Brain MRI, t1w sequence, axial 2D slice.
Patient: age 45, sex F, weight 95 kg, height 1.95 m
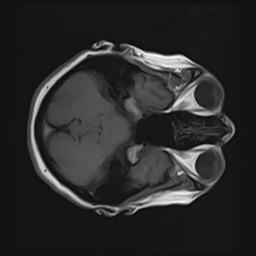